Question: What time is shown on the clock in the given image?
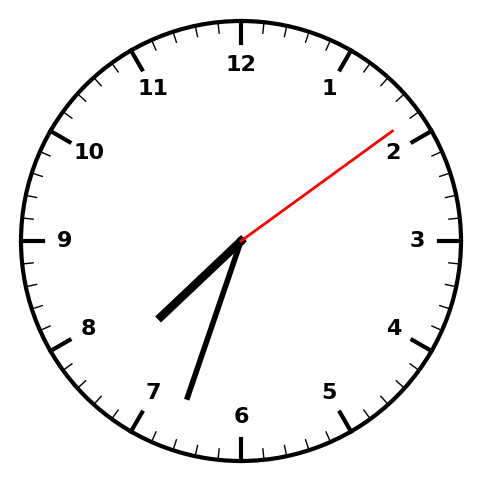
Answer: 07:33:09